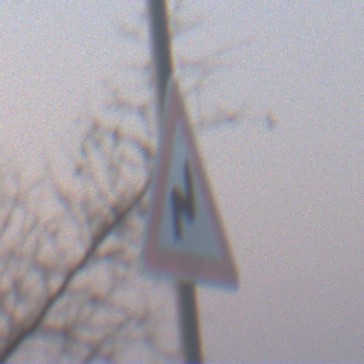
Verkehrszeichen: DoppelkurveRechts
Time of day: SunriseSunset
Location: Outdoor (Nature)
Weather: Clear
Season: NotSpecified
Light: Natural